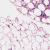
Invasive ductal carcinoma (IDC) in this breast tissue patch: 0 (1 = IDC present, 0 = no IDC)